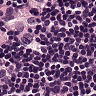
Metastatic tissue present: yes